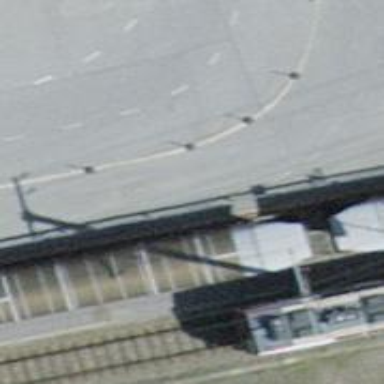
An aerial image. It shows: Bollard.